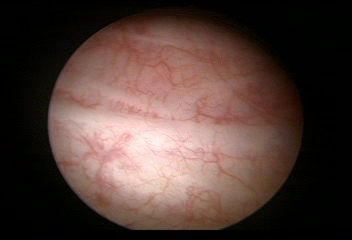
Modality: WLC
Class: Normal mucosa
Bladder cancer association: No